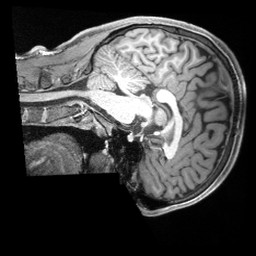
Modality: T1w
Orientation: sagittal
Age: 19
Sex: male
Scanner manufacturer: siemens
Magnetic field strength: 3 T
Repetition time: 2.4 s
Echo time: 0.00226 s